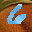
Label: 6